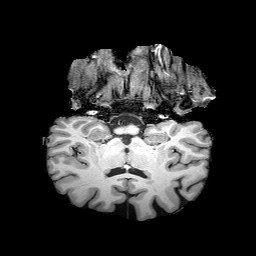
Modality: T1w
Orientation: sagittal
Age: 52
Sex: female
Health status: healthy